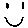
Label: smiley face